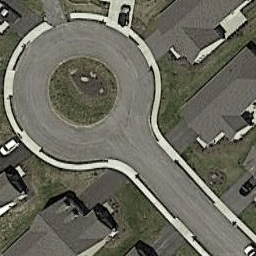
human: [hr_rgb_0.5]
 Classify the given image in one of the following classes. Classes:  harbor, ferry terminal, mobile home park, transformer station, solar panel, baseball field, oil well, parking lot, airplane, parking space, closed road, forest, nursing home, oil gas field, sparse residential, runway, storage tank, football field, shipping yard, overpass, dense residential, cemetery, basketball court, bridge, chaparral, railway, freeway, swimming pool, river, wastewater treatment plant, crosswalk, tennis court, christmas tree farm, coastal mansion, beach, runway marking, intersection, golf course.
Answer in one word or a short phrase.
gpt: closed road